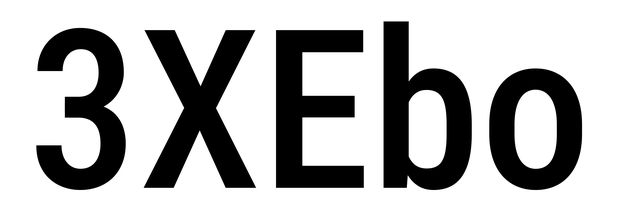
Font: Roboto_Condensed_Medium